Field crop: maize
Growth stage: 2
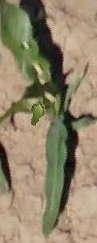
Species: maize